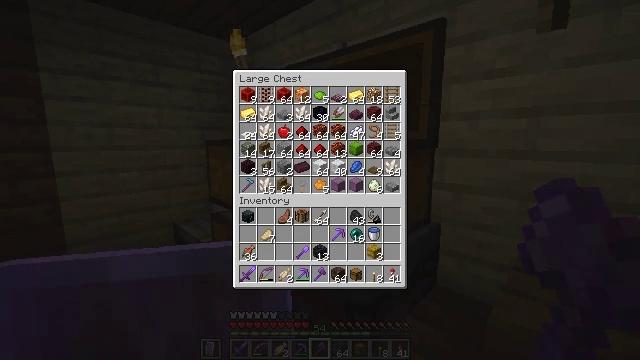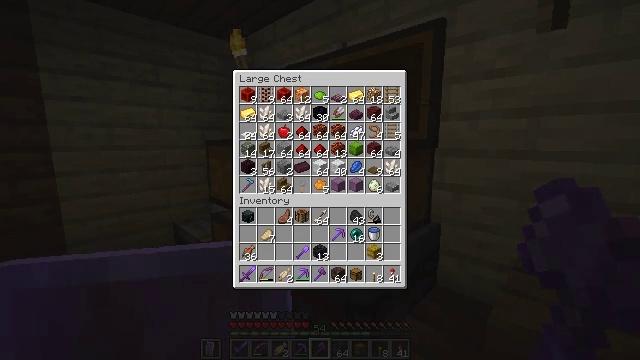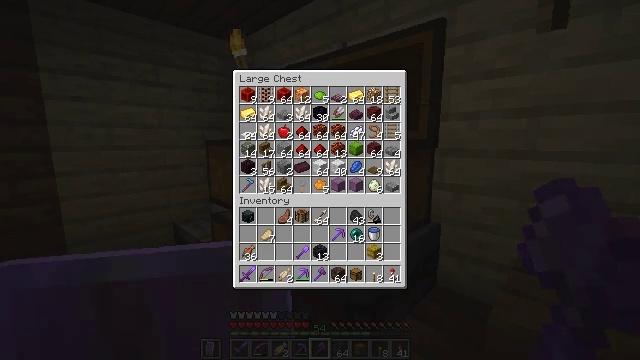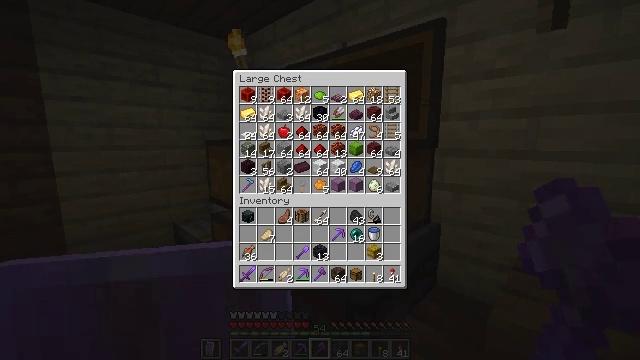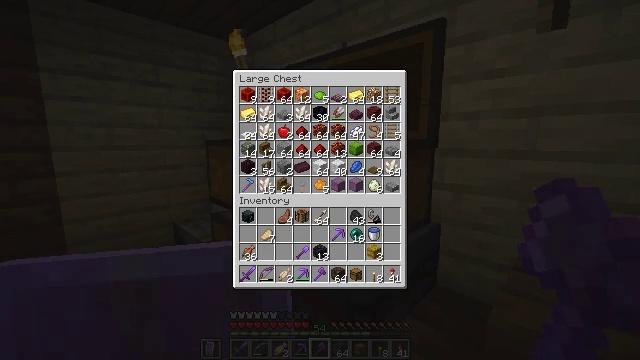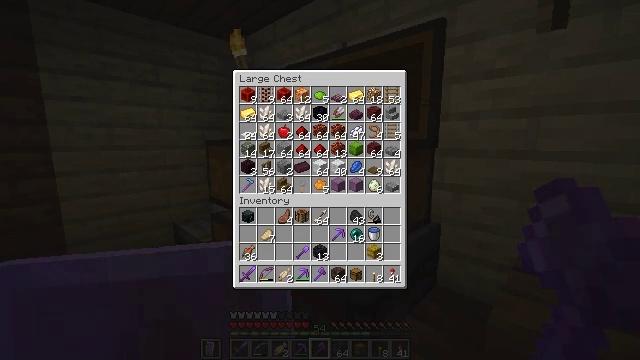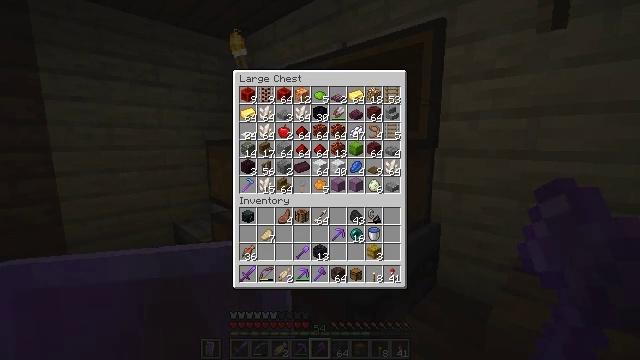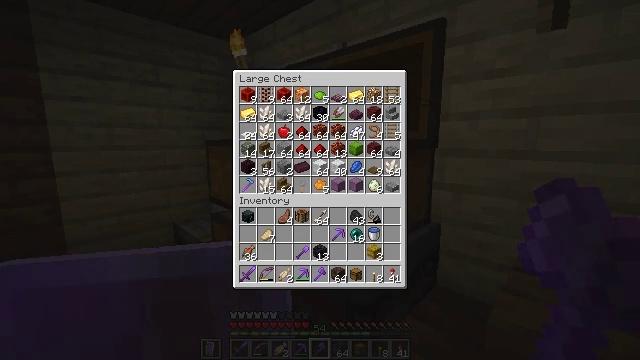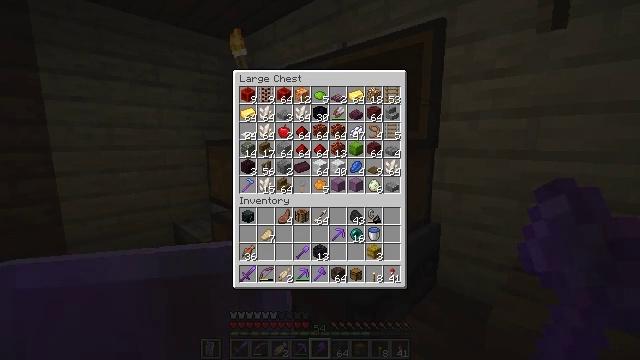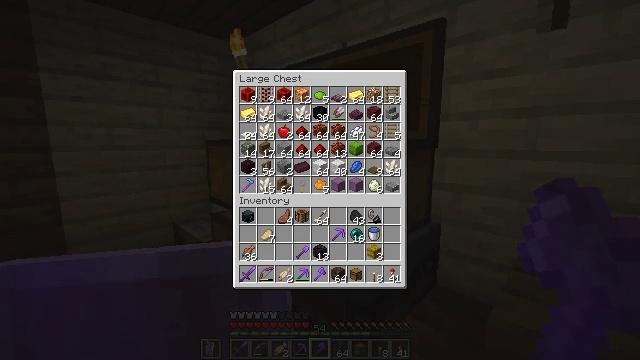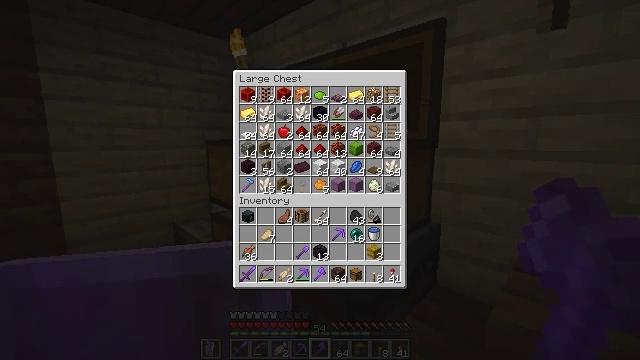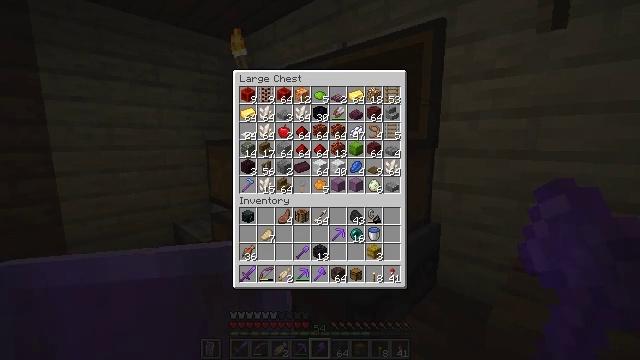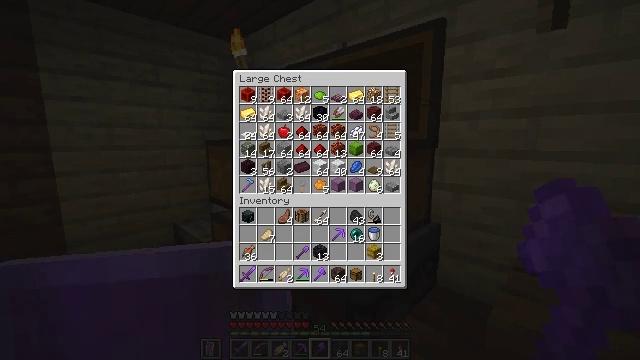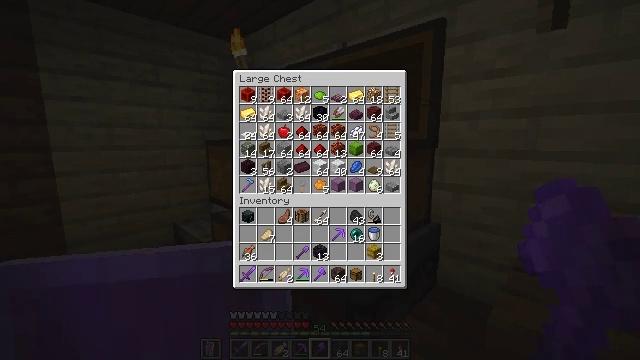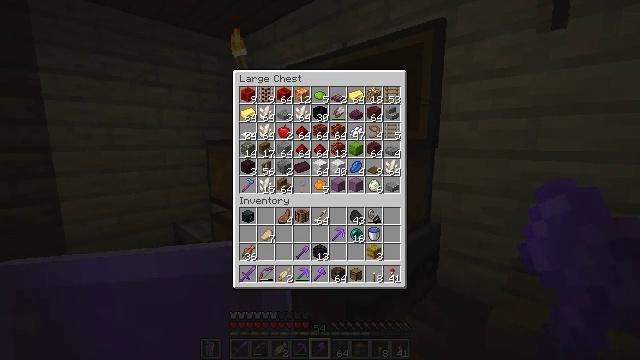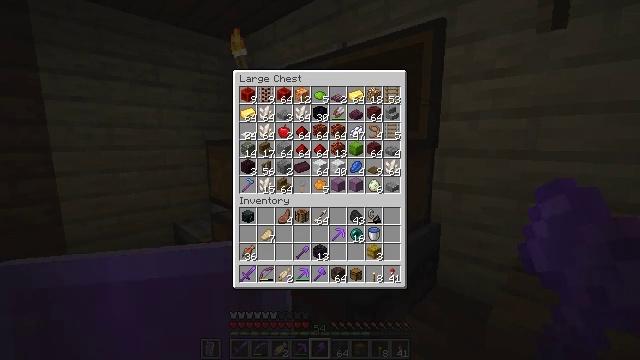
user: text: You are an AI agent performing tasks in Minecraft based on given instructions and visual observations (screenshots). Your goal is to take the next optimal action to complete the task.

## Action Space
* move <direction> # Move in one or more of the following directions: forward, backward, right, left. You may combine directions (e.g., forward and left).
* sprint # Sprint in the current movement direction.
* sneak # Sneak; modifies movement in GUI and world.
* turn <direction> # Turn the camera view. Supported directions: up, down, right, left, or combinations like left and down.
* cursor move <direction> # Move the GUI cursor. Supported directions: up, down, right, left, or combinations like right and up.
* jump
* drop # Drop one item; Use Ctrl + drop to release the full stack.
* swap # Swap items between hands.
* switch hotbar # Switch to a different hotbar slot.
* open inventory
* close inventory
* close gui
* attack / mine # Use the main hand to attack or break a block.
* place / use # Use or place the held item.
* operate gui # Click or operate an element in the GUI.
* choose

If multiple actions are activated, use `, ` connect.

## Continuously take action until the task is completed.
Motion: motion action
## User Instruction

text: Make a shulker box with necessary materials on the crafting table.
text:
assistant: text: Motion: no_op
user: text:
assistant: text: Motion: no_op
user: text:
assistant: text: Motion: no_op
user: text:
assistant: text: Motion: no_op
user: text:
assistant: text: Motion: no_op
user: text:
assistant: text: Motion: no_op
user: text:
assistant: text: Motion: no_op
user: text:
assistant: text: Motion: no_op
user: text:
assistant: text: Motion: no_op
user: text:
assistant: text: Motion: no_op
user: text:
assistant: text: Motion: no_op
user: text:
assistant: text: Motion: no_op
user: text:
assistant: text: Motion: no_op
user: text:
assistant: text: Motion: no_op
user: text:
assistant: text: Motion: no_op
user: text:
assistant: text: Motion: no_op
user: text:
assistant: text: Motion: no_op
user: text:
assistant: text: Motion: no_op
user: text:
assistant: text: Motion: no_op
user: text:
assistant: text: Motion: no_op
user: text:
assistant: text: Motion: no_op
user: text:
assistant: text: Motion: no_op
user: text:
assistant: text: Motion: no_op
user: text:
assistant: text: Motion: no_op
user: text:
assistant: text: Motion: no_op
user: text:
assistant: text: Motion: no_op
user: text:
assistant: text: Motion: no_op
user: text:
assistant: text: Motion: no_op
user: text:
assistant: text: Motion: no_op
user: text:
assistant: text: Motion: no_op